Interaction volume radius: 5 \u00c5
Interaction volume height: 15 \u00c5
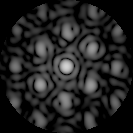
Disorder parameter: 0.4344